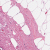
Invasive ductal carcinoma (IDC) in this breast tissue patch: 0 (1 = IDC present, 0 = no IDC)